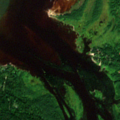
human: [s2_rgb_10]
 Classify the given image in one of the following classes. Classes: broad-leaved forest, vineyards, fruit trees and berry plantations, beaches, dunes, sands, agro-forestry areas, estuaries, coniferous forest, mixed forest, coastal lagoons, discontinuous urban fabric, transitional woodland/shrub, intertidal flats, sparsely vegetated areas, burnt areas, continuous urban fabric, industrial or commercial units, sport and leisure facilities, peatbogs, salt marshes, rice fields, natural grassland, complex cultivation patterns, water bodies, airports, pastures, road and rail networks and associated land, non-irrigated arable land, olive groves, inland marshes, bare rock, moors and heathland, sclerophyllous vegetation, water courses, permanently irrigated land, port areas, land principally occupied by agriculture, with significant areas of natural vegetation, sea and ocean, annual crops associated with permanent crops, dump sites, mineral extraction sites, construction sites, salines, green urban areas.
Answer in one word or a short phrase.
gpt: land principally occupied by agriculture, with significant areas of natural vegetation, broad-leaved forest, mixed forest, water courses, sea and ocean